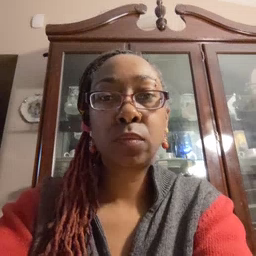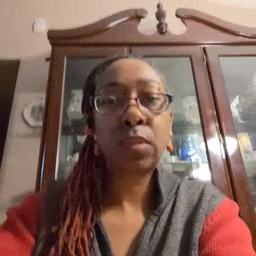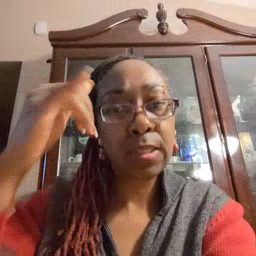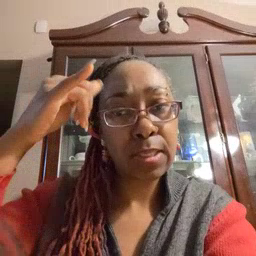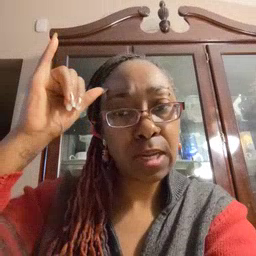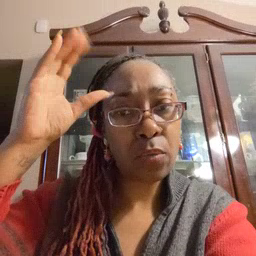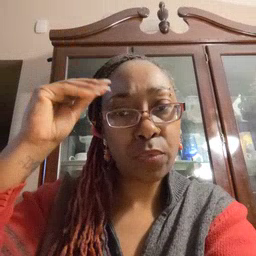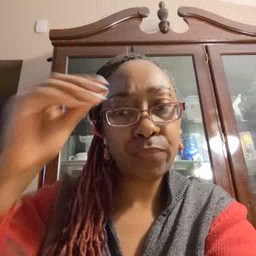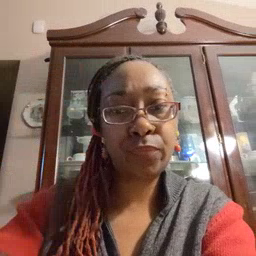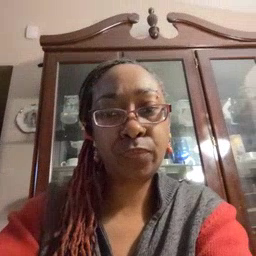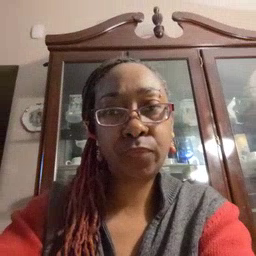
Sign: cowboy